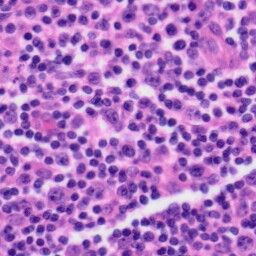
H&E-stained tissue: Tonsil